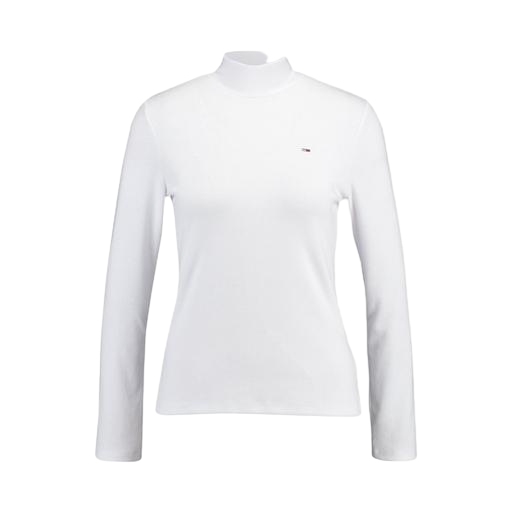
skinny-fit stretch polo shirt, skinny-fit polo shirt, high-neck top, white background